Field crop: maize
Growth stage: 2
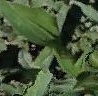
Species: maize